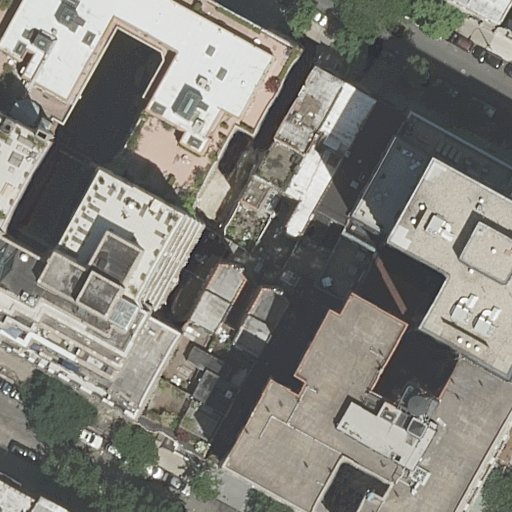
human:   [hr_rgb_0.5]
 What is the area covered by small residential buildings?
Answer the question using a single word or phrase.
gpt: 91m2

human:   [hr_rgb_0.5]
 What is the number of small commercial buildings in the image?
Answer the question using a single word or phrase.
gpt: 0

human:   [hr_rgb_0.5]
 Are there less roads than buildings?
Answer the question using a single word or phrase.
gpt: yes

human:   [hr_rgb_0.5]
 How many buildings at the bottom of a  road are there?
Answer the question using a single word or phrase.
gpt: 10

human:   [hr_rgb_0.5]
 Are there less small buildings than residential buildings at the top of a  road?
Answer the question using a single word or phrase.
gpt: yes

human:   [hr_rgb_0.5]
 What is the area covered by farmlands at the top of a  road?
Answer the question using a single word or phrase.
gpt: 0m2

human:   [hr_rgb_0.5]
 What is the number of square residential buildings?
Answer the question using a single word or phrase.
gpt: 0

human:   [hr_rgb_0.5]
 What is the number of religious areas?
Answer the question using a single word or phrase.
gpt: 0

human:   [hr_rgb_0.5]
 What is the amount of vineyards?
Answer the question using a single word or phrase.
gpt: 0

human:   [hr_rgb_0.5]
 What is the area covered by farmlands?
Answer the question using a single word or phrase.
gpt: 0m2

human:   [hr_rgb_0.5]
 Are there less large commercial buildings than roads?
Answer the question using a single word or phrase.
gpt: yes

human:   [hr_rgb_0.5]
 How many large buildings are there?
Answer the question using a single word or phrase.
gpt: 2

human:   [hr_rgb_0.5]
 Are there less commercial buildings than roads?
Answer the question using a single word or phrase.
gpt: yes

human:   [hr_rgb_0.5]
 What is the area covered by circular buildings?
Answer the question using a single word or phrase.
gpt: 0m2

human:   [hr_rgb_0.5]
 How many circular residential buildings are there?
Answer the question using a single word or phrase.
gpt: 0

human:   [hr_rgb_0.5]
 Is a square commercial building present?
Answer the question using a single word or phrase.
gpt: no

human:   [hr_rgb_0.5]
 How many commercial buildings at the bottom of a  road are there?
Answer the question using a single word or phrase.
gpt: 0

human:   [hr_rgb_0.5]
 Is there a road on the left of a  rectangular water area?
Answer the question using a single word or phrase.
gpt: no

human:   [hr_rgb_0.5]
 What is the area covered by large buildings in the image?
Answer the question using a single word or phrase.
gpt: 1420m2

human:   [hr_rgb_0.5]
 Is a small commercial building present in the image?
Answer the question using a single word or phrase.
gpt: no

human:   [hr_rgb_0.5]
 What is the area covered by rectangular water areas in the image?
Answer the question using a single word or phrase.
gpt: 0m2

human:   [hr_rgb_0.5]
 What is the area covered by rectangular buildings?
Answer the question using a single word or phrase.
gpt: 808m2

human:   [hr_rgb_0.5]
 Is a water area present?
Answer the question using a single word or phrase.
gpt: no

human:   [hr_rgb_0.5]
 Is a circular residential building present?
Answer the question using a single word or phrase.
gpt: no

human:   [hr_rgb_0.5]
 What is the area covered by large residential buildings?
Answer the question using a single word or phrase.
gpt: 1420m2

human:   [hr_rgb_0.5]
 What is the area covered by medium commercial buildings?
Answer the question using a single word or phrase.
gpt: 0m2

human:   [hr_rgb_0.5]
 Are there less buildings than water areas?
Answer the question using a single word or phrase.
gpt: no

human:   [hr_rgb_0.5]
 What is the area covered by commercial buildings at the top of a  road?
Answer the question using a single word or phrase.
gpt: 0m2

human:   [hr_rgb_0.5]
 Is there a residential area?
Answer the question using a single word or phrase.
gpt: no

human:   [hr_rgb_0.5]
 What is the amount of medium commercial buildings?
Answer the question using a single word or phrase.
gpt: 0

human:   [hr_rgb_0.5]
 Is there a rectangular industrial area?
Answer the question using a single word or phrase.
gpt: no

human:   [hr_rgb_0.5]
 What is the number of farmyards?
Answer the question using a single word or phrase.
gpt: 0

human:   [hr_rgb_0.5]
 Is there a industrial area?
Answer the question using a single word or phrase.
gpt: no

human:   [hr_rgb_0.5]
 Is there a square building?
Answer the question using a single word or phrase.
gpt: no

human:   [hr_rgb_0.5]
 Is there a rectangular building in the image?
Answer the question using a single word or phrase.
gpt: yes

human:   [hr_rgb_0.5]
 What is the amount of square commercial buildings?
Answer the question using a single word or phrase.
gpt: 0